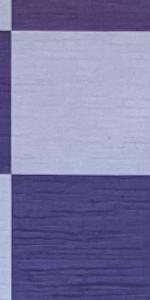
Label: Empty